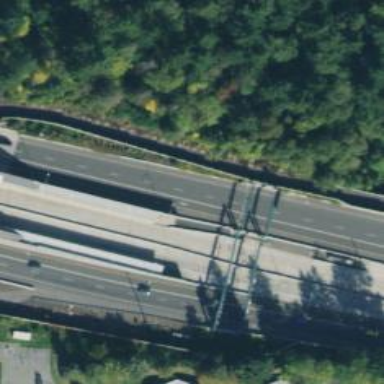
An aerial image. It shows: Toll gantry on the road.